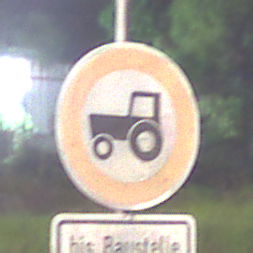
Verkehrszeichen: VerbotKraftfahrzeugeZuegeNichtSchneller25
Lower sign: SonstigeFahrzeugePersonengruppenFrei2
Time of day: Night
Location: Outdoor (Suburban)
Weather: PartlyCloudy
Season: NotSpecified
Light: Artificial